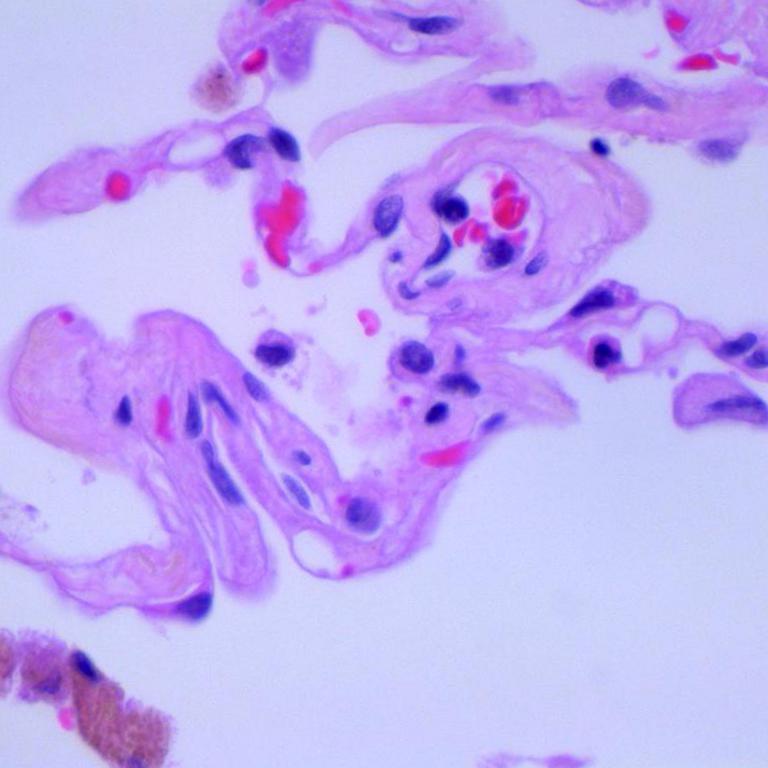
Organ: lung
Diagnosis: benign